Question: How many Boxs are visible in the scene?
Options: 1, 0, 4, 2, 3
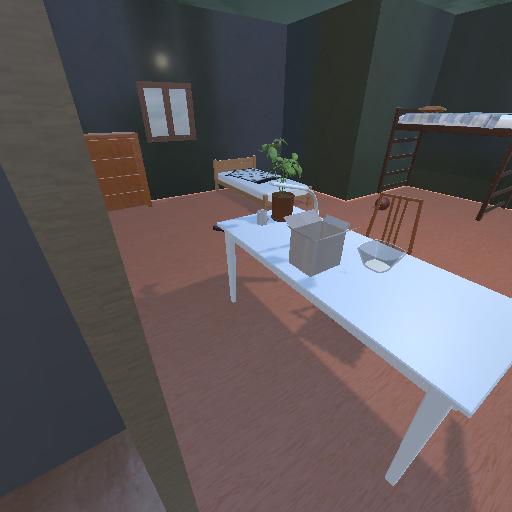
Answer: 1